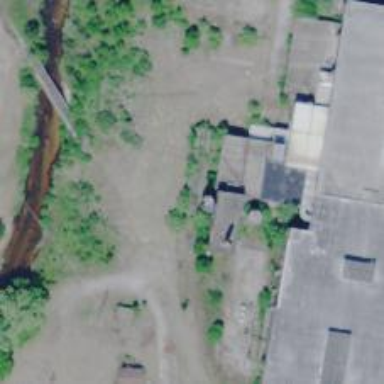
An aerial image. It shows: Disused railway spur bridge.